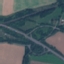
Land use / land cover class: Highway